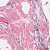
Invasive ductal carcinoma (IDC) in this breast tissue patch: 0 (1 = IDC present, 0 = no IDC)